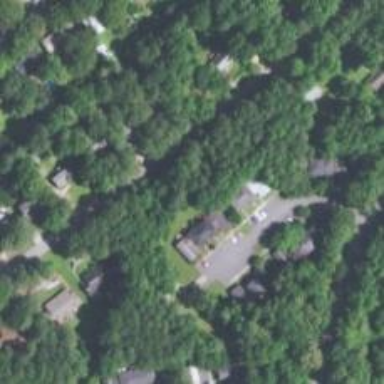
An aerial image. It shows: Neighborhood.